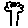
Label: tree